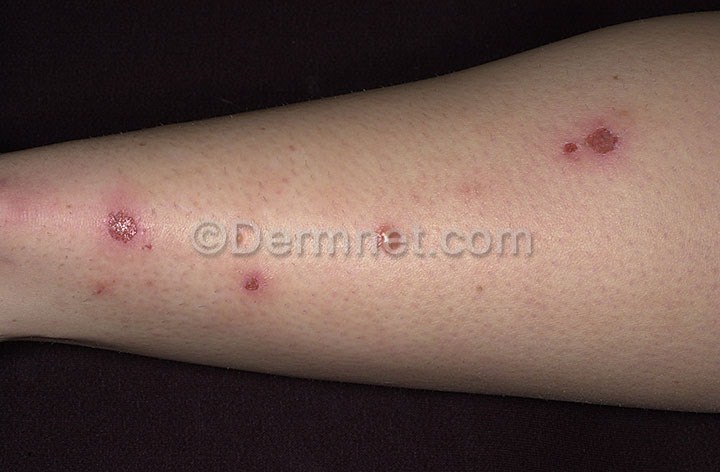
Disease: Cellulitis Impetigo and other Bacterial Infections